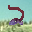
Label: 2